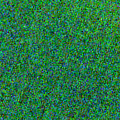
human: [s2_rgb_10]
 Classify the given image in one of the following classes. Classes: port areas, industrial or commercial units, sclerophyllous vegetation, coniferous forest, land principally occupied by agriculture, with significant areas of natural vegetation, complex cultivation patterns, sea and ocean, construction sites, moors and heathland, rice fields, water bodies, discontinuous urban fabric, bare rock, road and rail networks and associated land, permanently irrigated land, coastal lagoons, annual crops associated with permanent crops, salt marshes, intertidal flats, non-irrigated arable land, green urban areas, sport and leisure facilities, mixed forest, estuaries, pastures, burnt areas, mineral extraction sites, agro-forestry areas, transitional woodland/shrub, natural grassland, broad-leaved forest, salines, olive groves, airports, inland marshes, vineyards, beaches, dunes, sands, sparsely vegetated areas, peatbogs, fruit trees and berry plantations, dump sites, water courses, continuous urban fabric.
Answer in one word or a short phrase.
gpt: sea and ocean